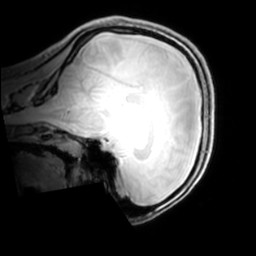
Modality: PDw
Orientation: sagittal
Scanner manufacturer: philips
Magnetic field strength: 7 T
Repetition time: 0.008 s
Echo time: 0.001974 s